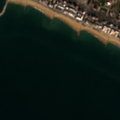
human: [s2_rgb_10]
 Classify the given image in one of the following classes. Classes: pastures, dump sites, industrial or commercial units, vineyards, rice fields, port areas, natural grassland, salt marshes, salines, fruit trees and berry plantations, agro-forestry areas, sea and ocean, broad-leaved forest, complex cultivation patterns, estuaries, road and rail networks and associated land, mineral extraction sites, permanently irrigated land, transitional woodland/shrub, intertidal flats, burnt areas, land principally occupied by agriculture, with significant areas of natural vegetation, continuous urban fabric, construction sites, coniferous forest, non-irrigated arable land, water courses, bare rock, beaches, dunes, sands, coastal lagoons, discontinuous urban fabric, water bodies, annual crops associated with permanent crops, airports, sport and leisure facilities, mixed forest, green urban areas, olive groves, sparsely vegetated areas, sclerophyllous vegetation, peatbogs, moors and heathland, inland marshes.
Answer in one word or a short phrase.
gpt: continuous urban fabric, discontinuous urban fabric, sea and ocean